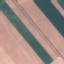
Land use / land cover class: AnnualCrop